Field crop: tomato
Growth stage: 1
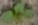
Species: solanum